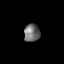
Tissue: skin
Cell type: Epithelial cells
Senescence score: 0.2606
Nuclear area (px): 273
Mean DAPI intensity: 112.033